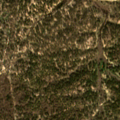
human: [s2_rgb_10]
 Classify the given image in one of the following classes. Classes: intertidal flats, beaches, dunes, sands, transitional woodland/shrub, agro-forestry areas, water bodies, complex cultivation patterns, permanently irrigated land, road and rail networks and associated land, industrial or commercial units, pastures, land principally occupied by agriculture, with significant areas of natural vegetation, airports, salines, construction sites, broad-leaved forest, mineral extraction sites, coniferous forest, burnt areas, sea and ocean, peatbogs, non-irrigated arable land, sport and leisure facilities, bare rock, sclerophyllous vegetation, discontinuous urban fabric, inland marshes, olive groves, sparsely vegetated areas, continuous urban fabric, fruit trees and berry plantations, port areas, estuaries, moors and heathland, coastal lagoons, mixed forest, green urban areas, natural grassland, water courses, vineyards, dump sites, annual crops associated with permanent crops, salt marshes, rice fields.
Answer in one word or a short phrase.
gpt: non-irrigated arable land, agro-forestry areas